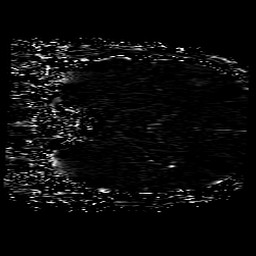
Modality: SWI
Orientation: coronal
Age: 34
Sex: male
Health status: ill
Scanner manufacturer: philips
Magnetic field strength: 3 T
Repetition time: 0.031 s